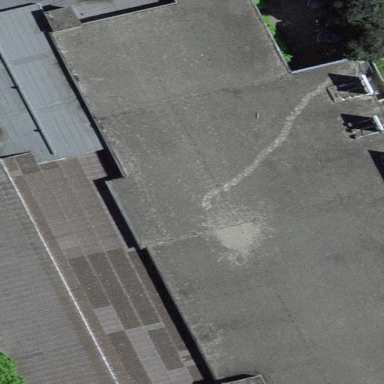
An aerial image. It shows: Commercial building.